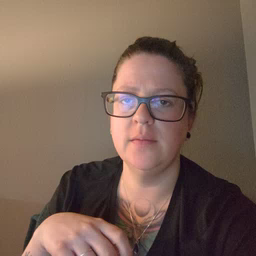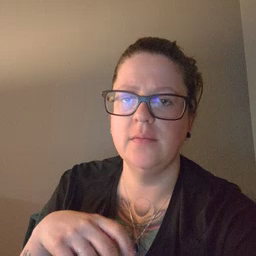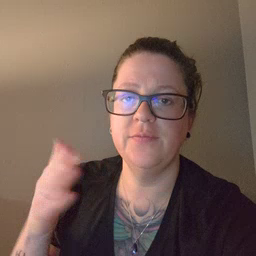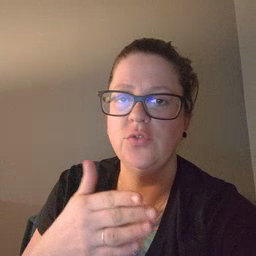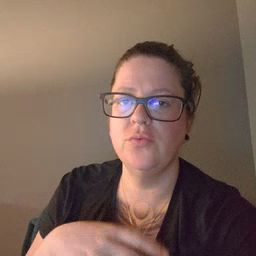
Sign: fish